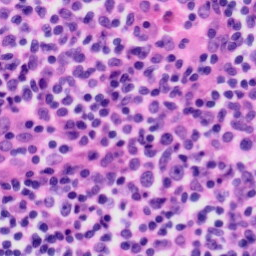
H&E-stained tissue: Tonsil